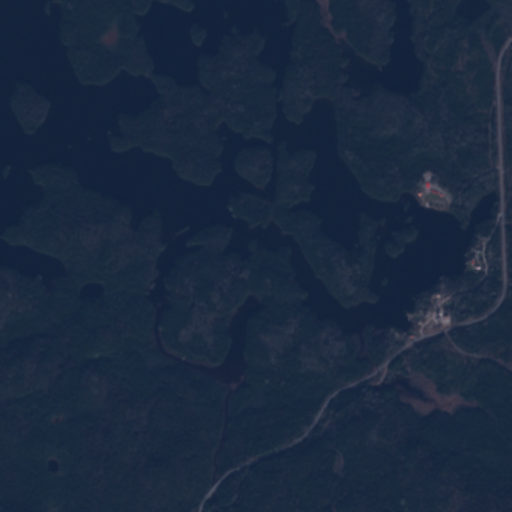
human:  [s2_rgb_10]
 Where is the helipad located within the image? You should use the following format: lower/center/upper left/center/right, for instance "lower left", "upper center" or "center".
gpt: The helipad is located in the center right of the image.
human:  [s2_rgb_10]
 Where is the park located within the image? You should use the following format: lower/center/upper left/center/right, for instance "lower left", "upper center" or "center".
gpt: The park is located in the lower right of the image.
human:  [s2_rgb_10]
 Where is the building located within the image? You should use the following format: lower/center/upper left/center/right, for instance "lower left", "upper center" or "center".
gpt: The building is located in the center right of the image.
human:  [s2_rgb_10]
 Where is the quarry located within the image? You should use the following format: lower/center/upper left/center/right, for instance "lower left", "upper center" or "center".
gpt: There is no quarry in the image.